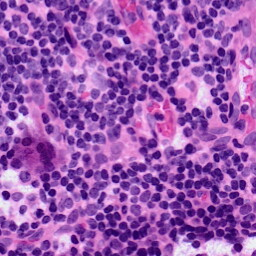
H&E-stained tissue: LymphNode